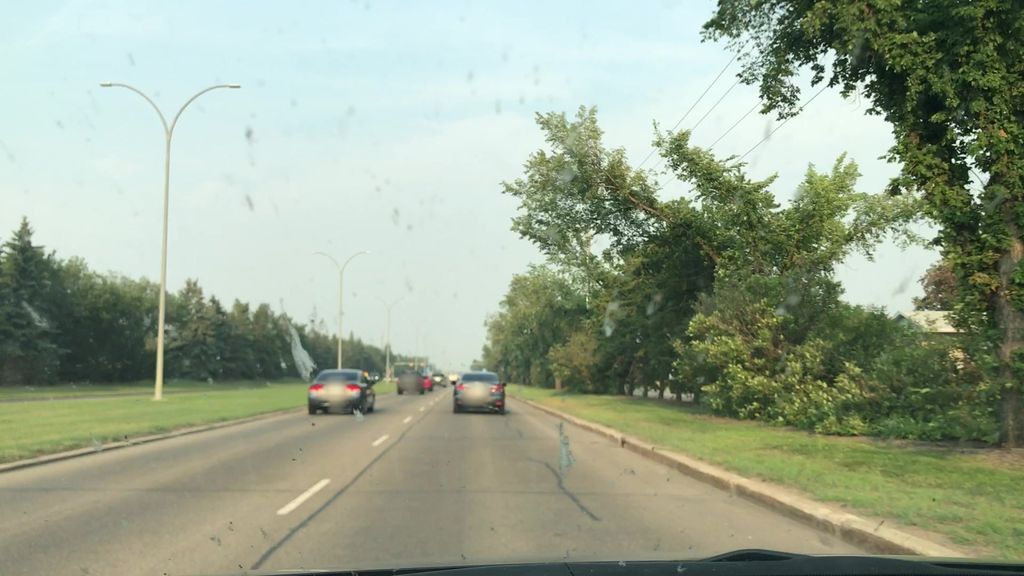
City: edmonton